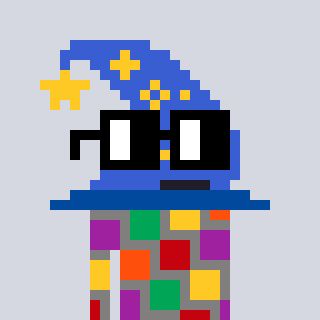
a pixel art character with square black glasses, a wizard hat-shaped head and a bluegrey-colored body on a cool background